Interaction volume radius: 5 \u00c5
Interaction volume height: 50 \u00c5
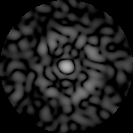
Disorder parameter: 0.8277